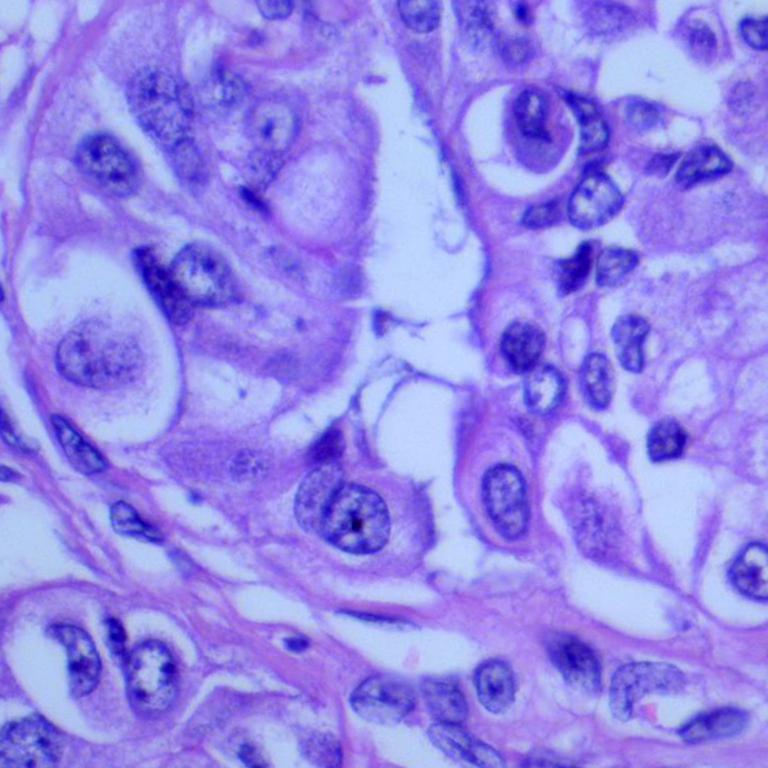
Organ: lung
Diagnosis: adenocarcinomas